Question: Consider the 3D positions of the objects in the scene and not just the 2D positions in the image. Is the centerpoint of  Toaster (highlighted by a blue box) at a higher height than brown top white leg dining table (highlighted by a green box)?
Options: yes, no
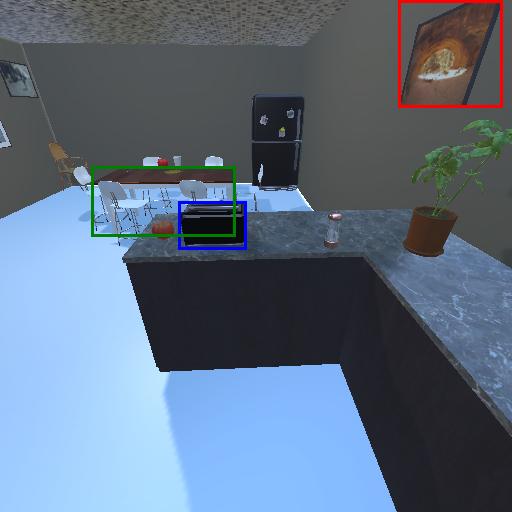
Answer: yes